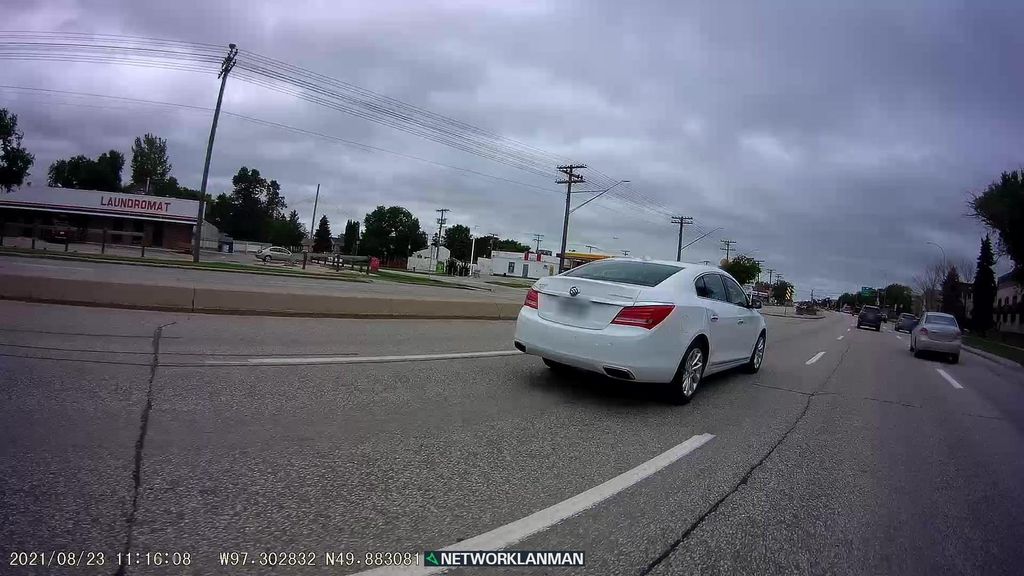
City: winnipeg